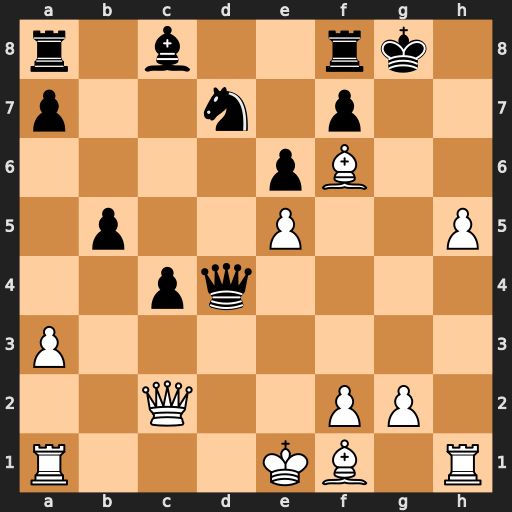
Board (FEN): r1b2rk1/p2n1p2/4pB2/1p2P2P/2pq4/P7/2Q2PP1/R3KB1R
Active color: w
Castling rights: KQ
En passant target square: -
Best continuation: Rd1 Nxf6 Rxd4